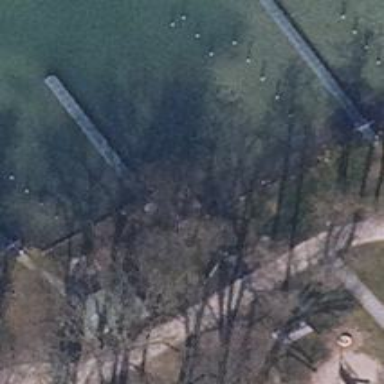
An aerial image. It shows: Man-made pier.